Question: I am experimenting with Java, I have a save file that the game reads that is made up like the following;
The 0's are a grass texture(this works) but when I change the 0's to 1's to change the grass to a stone it does not work past the first like I can change them to a 1 and it works fine but not the rest. I have sat and tried to find the problem for a while, but can't. I will update with more information.
The code that handles the block types is this;
'''
public class Value {
public static int groundGrass = 0;
public static int groundRoad = 1;
public static int airAir = -1;
}
'''
This handles the file saves;
'''
import java.io.*;
import java.util.*;
public class Save {
public void loadSave(File loadPath){
try{
Scanner loadScanner = new Scanner(loadPath);
while(loadScanner.hasNext()){
for(int y=0;y<Screen.room.block.length;y++){
for(int x=0;x<Screen.room.block[0].length;x++){
Screen.room.block[y][x].groundID = loadScanner.nextInt();
}
}
for(int y=0;y<Screen.room.block.length;y++){
for(int x=0;x<Screen.room.block[0].length;x++){
Screen.room.block[y][x].airID = loadScanner.nextInt();
}
}
}
loadScanner.close();
} catch(Exception e) { }
}
}
'''
This handles the different block types;
'''
import java.awt.*;
public class Block extends Rectangle{
public int groundID;
public int airID;
public Block(int x, int y, int width, int height, int groundID, int airID){
setBounds(x, y, width, height);
this.groundID = groundID;
this.airID = airID;
}
public void draw(Graphics g){
g.drawImage(Screen.tileset_ground[groundID], x, y, width, height, null);
if(airID !=Value.airAir){
g.drawImage(Screen.tileset_ground[airID], x, y, width, height, null);
}
}
}
'''
That should be the important parts.
I added in e.printStackTrace(); (In the correct place?)
And got this in the console;
'''
java.lang.NullPointerException
at com.humans.vs.technology.Save.loadSave(Save.java:14)
at com.humans.vs.technology.Screen.define(Screen.java:39)
at com.humans.vs.technology.Screen.paintComponent(Screen.java:47)
at javax.swing.JComponent.paint(Unknown Source)
at javax.swing.JComponent.paintChildren(Unknown Source)
at javax.swing.JComponent.paint(Unknown Source)
at javax.swing.JComponent.paintChildren(Unknown Source)
at javax.swing.JComponent.paint(Unknown Source)
at javax.swing.JLayeredPane.paint(Unknown Source)
at javax.swing.JComponent.paintChildren(Unknown Source)
at javax.swing.JComponent.paintToOffscreen(Unknown Source)
at javax.swing.RepaintManager$PaintManager.paintDoubleBuffered(Unknown Source)
at javax.swing.RepaintManager$PaintManager.paint(Unknown Source)
at javax.swing.RepaintManager.paint(Unknown Source)
at javax.swing.JComponent.paint(Unknown Source)
at java.awt.GraphicsCallback$PaintCallback.run(Unknown Source)
at sun.awt.SunGraphicsCallback.runOneComponent(Unknown Source)
at sun.awt.SunGraphicsCallback.runComponents(Unknown Source)
at java.awt.Container.paint(Unknown Source)
at java.awt.Window.paint(Unknown Source)
at javax.swing.RepaintManager.paintDirtyRegions(Unknown Source)
at javax.swing.RepaintManager.paintDirtyRegions(Unknown Source)
at javax.swing.RepaintManager.prePaintDirtyRegions(Unknown Source)
at javax.swing.RepaintManager.access$700(Unknown Source)
at javax.swing.RepaintManager$ProcessingRunnable.run(Unknown Source)
at java.awt.event.InvocationEvent.dispatch(Unknown Source)
at java.awt.EventQueue.dispatchEventImpl(Unknown Source)
at java.awt.EventQueue.access$000(Unknown Source)
at java.awt.EventQueue$3.run(Unknown Source)
at java.awt.EventQueue$3.run(Unknown Source)
at java.security.AccessController.doPrivileged(Native Method)
at java.security.ProtectionDomain$1.doIntersectionPrivilege(Unknown Source)
at java.awt.EventQueue.dispatchEvent(Unknown Source)
at java.awt.EventDispatchThread.pumpOneEventForFilters(Unknown Source)
at java.awt.EventDispatchThread.pumpEventsForFilter(Unknown Source)
at java.awt.EventDispatchThread.pumpEventsForHierarchy(Unknown Source)
at java.awt.EventDispatchThread.pumpEvents(Unknown Source)
at java.awt.EventDispatchThread.pumpEvents(Unknown Source)
at java.awt.EventDispatchThread.run(Unknown Source)
'''
Full code Download if it helps - <URL>
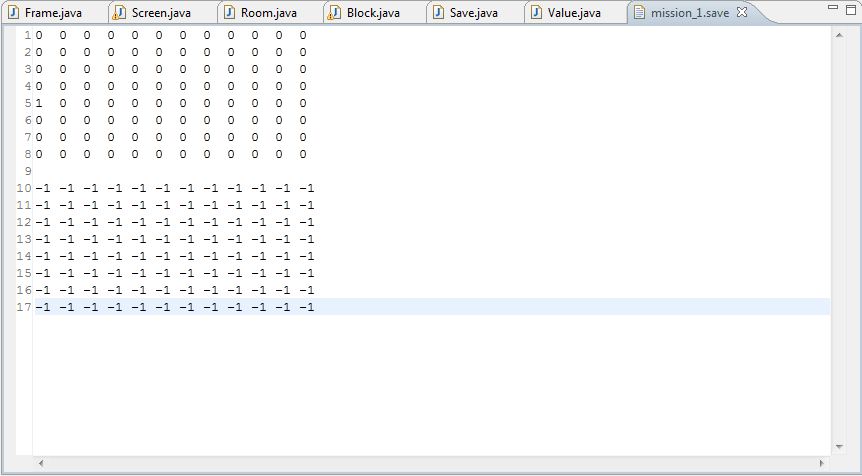
Answer: Adding 'e.printStackTrace' to the exception handler in 'loadSave', it produced the following output:
> '''
java.lang.NullPointerException
at com.humans.vs.technology.Save.loadSave(Save.java:14)
at com.humans.vs.technology.Screen.define(Screen.java:39)
at com.humans.vs.technology.Screen.paintComponent(Screen.java:47)
...
'''
The line in question is:
'''
Screen.room.block[y][x].groundID = loadScanner.nextInt();
'''
Since we know 'loadScanner' didn't hasn't been 'null' and wasn't 'null' prior (since it was clearly initialized just a few lines above, and the ), we figure the exception is probably produced from 'Scene.room.block[y][x].groundID'.
We can rule out 'Screen.room' and 'Screen.room.block' from being the 'null' references using the same logic as we used to eliminate 'loadScanner' as a candidate. It appears some 'block[y][x]' are 'null'. Searching for the initialization of 'Room.block', we find 'Room.define', seen below.
'''
public void define(){
block = new Block[worldHeight][worldWidth];
for(int y=0;y<block.length;y++){
for(int x=0;x<block.length;x++){
block[y][x] = new Block((Screen.myWidth/2) - ((worldWidth * blockSize)/2) + (x * blockSize), y * blockSize, blockSize, blockSize, Value.groundGrass, Value.airAir);
}
}
}
'''
As I hope you notice, your loops cover 'x', 'y' in the interval 'block.length'; 'block.length' corresponds to 'worldHeight', and the problem becomes clear: . Once we attempt to read into 'Screen.room.block[y][x].groundID' for, say, the block @ 0, 8, we find it is the default value, 'null'. A 'NullPointerException' is thrown which is caught by your exception handler and the rest of the save file is left unread. The 8x8 part of 'blocks' which initialized has it's 'groundID' left as the default value, '0', which corresponds to grass:
> '''
public static int groundGrass = 0;
'''
At first, I suspected this would also cause a unfinished render of only the first 8 blocks in the first row of the room, too, since 'Room.draw' calls 'block[y][x].draw(g)' in a loop... however, your loop conditions are similarly broken here, too.
---
Now, the solution is simple. Correct the loop conditions in 'Room.define' and 'Room.draw', e.g.
'''
for(int y=0;y<worldHeight;y++){
for(int x=0;x<worldWidth;x++){
block[y][x] = new Block((Screen.myWidth/2) - ((worldWidth * blockSize)/2) + (x * blockSize), y * blockSize, blockSize, blockSize, Value.groundGrass, Value.airAir);
}
}
'''
for 'Room.define', as well as the following for 'Room.draw'.
'''
for(int y=0;y<worldHeight;y++){
for(int x=0;x<worldWidth;x++){
block[y][x].draw(g);
}
}
'''
Your code now produces the following:
<URL>
You're welcome :-)